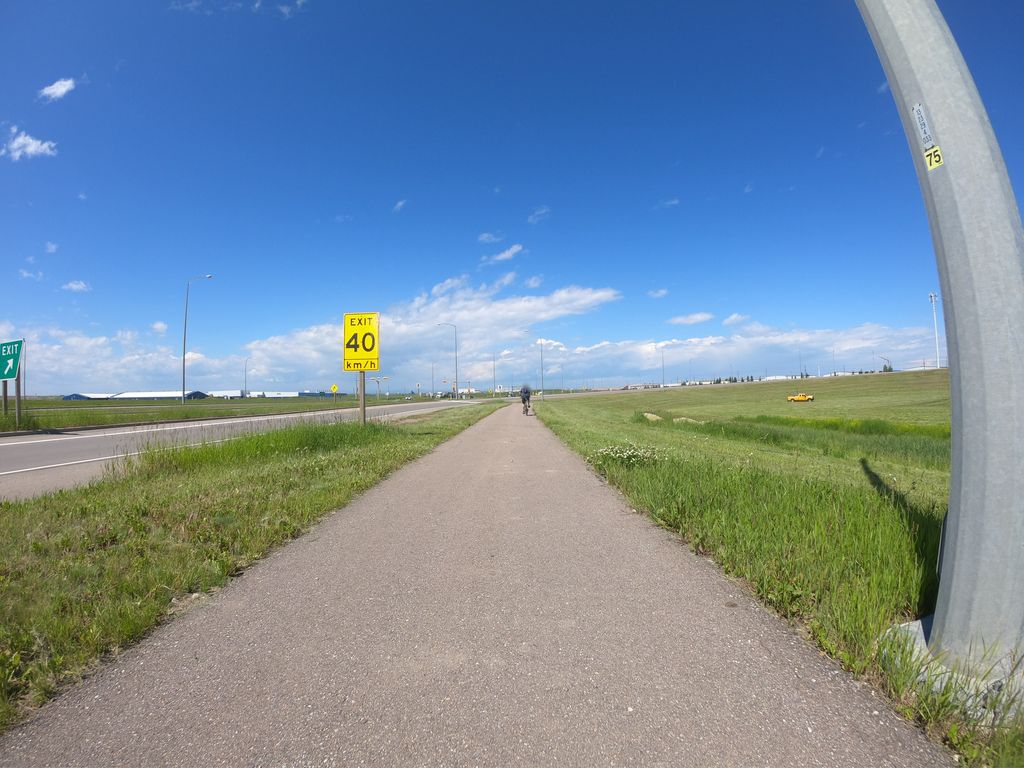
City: calgary